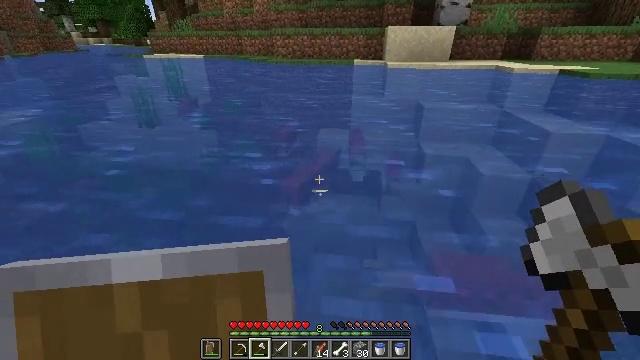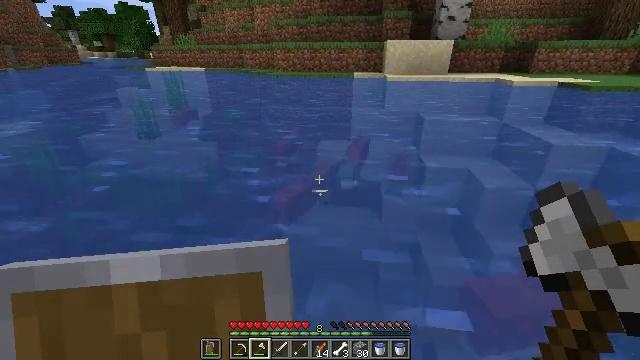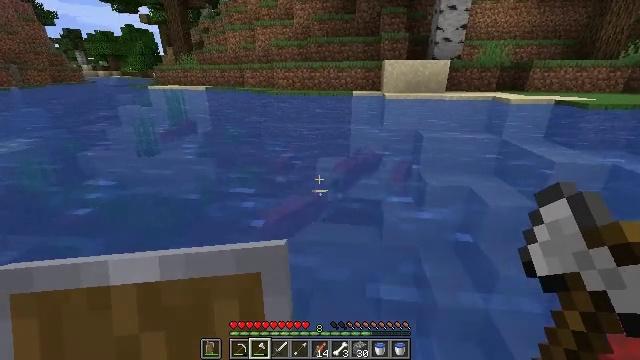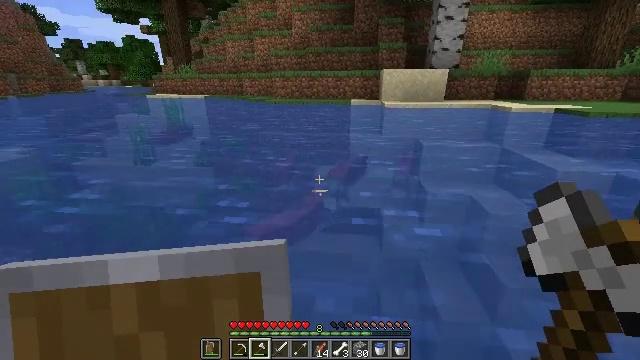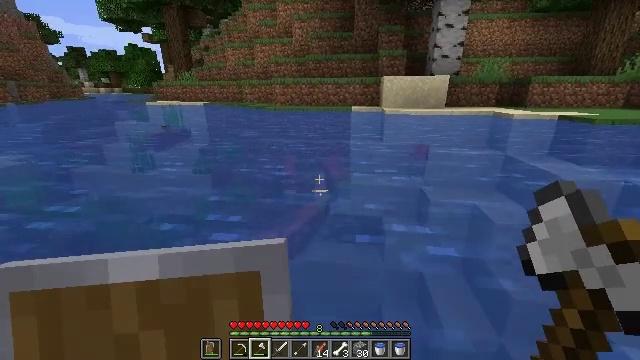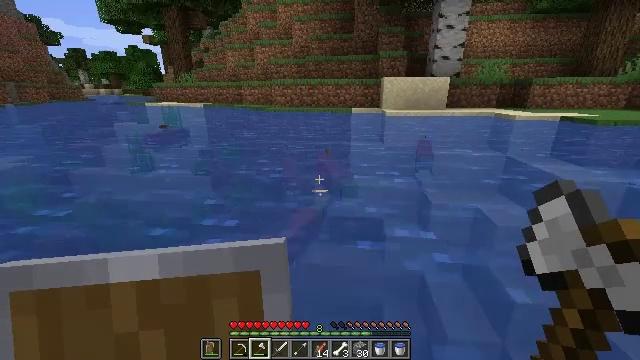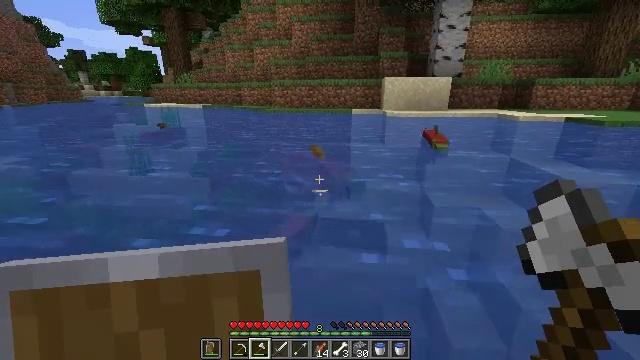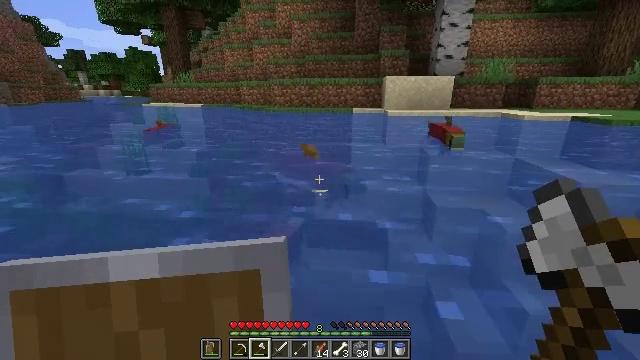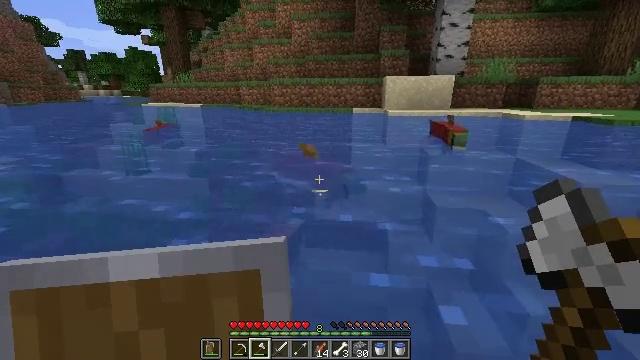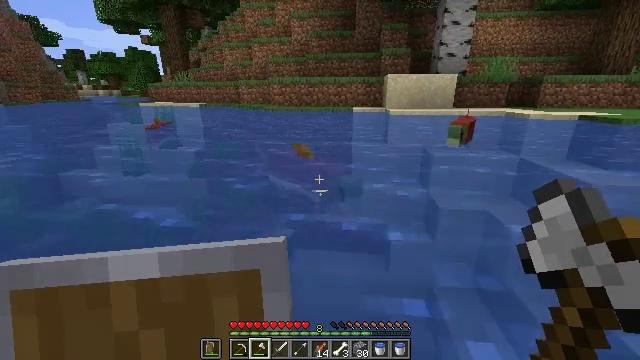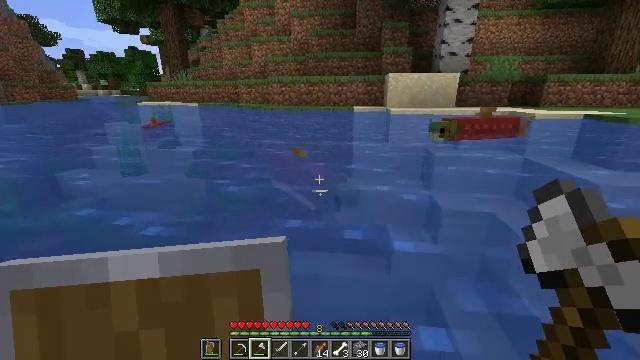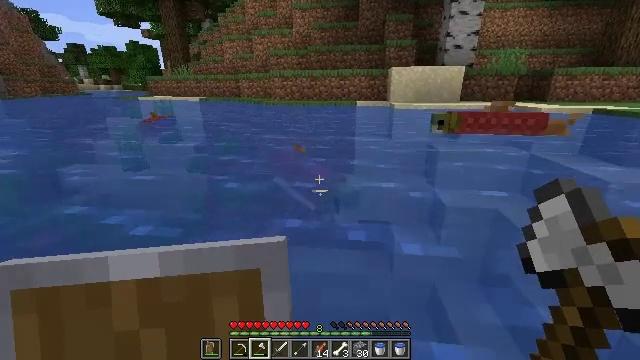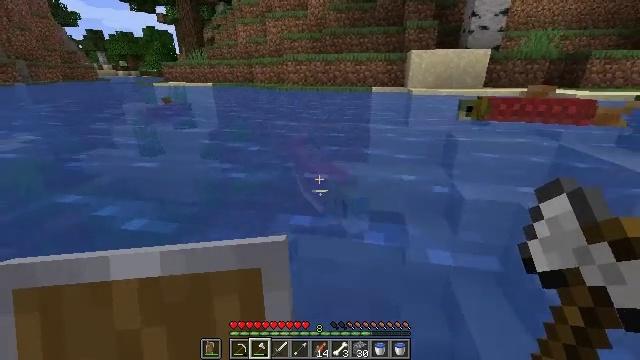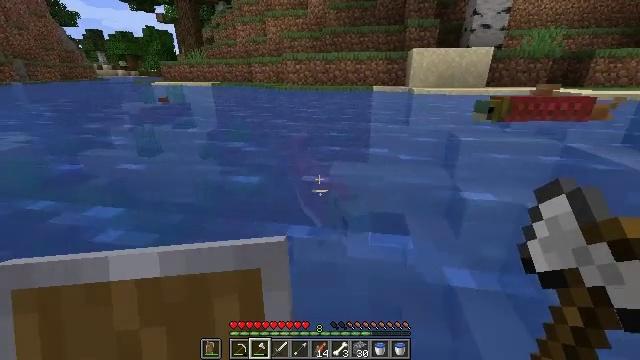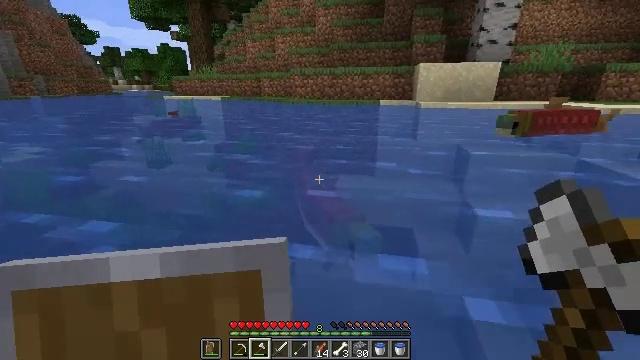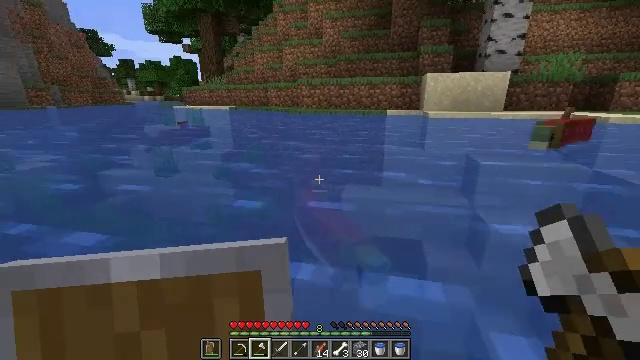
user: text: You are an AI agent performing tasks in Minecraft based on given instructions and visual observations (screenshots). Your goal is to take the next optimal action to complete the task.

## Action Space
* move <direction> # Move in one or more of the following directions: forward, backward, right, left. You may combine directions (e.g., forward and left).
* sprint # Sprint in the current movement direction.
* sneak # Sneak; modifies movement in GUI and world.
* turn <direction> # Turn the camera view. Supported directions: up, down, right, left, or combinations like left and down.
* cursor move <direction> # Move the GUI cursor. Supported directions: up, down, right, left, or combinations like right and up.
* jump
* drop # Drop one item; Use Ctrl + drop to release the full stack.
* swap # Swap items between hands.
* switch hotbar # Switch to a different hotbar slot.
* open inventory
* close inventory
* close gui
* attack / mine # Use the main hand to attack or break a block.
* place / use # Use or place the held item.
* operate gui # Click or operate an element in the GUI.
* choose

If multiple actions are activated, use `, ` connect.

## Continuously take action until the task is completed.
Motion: motion action
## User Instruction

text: Kill aquatic mobs.
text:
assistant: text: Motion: move forward, turn up
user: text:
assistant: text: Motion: move forward, turn up
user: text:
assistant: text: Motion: move forward, turn up
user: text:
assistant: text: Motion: move forward, turn up
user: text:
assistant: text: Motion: move forward
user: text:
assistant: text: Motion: move forward
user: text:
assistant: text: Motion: move forward
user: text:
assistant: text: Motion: move forward
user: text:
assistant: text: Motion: move forward
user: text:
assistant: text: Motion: move forward
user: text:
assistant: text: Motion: move forward, turn down
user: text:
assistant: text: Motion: move forward, turn left and down
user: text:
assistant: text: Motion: move forward
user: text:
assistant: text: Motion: move forward, turn left and up
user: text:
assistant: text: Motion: move forward, turn left and up, attack / mine
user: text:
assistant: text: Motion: move forward, attack / mine
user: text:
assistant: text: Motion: move forward, attack / mine
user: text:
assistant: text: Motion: move forward, attack / mine
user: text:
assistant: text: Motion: move forward
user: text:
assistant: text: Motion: move forward
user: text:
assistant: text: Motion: move forward
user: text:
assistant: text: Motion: move forward, turn left and down
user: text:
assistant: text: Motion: move forward, turn left and down
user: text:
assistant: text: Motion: move forward
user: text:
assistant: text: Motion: move forward
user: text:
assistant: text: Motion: move forward
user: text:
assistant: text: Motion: move forward
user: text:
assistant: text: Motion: move forward, turn down
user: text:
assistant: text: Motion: move forward, turn right and down
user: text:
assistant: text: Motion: turn right and down